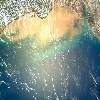
Label: water